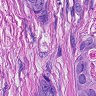
Metastatic tissue present: yes